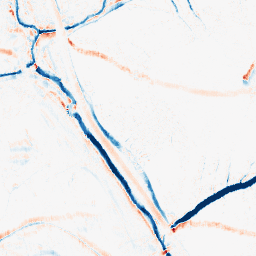
Category: morphological
Decomposition family: morphological_ellipse
Decomposition parameters: operation: average
width: 10
height: 5
Upsampling method: sinc_blackman
Upsampling parameters: scale: 2
kernel_size: 16
Upsampling scale: 2